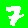
Digit: 7